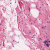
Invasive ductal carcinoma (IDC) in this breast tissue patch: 0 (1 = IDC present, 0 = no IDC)